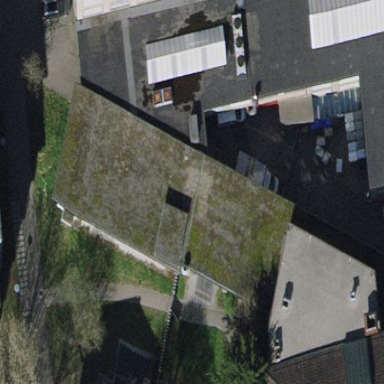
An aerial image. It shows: College building.